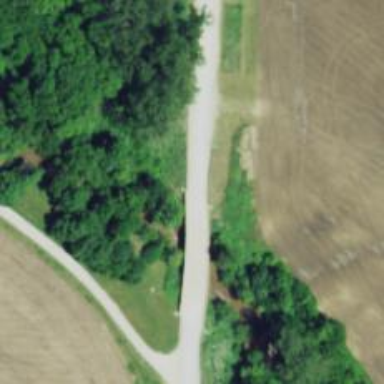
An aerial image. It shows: Tertiary road on bridge. The road is noted as predominantly gravel.